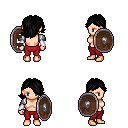
a pixel art fantasy rpg character, female body template, human, light skin, steel arm armor, red pants, black swoop hairstyle, white cloth bracers, shield, four views (front, back, left, right), 2x2 character sprite sheet, small pixel art, hard edges, no anti-aliasing